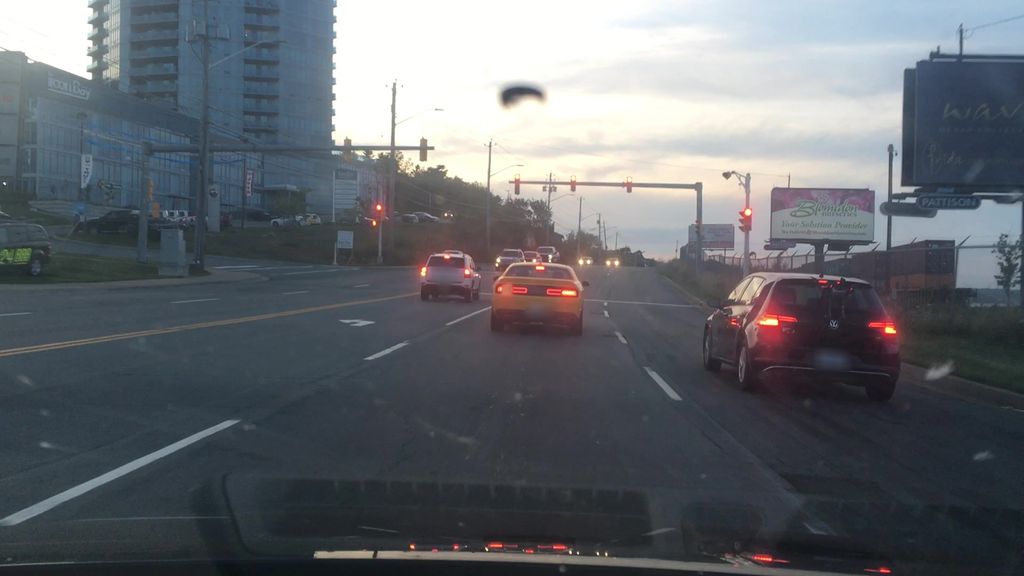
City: halifax